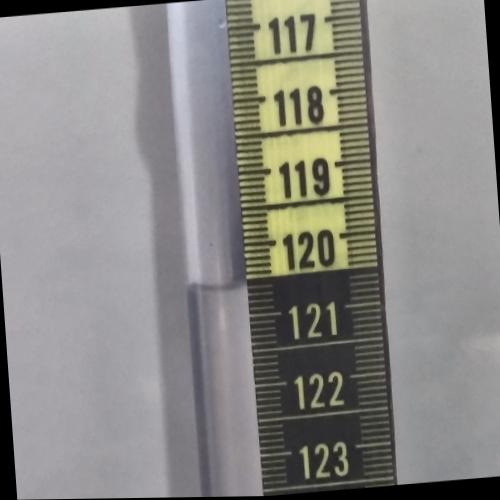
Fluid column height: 120.6 cm